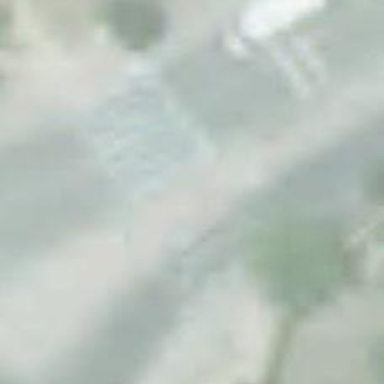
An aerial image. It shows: Uncontrolled crossing with table for traffic calming.